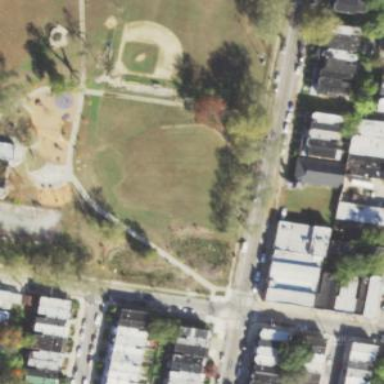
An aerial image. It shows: Baseball pitch for leisure land activities.